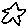
Label: star